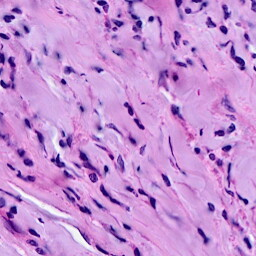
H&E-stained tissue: Breast